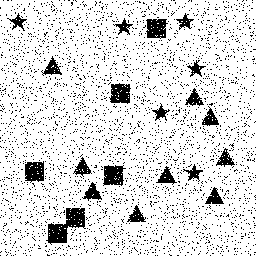
Squares: 6
Triangles: 9
Stars: 6
Total shapes: 21